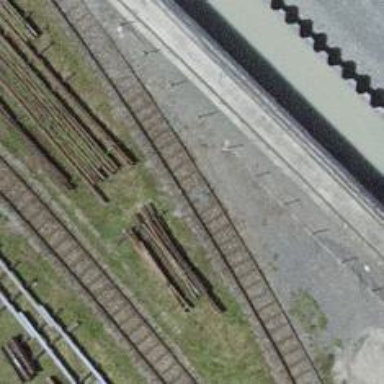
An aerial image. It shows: Single track railway in yard.